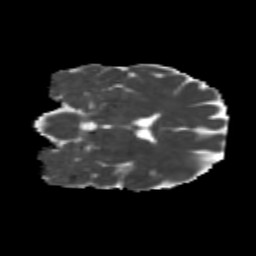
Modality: MD
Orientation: coronal
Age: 34
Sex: female
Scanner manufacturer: siemens
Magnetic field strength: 3 T
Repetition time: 1.8 s
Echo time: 0.07 s